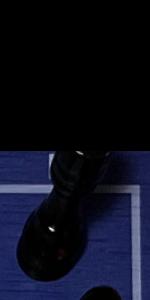
Label: Rook_Black